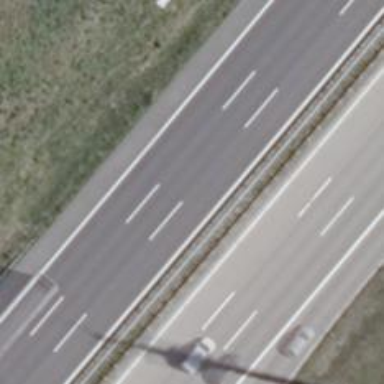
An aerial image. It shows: Asphalt motorway.